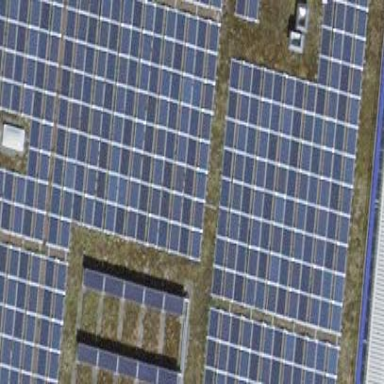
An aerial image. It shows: Solar power generator.